Aerial crown-view tile of a tropical tree (Barro Colorado Island, Panama), acquired 20250217:
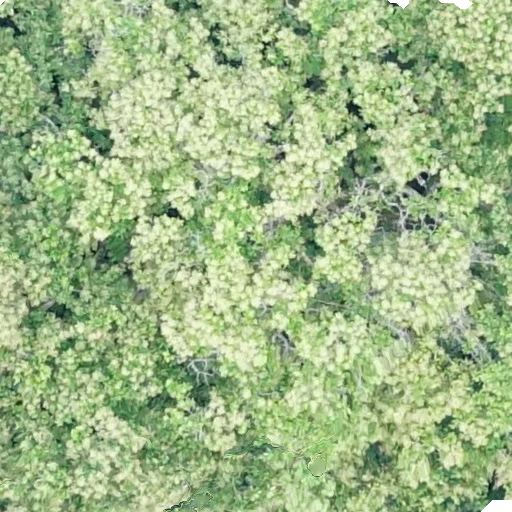
Species: Anacardium excelsum
GBIF accepted scientific name: Anacardium excelsum
Crown area: 581.272 m²